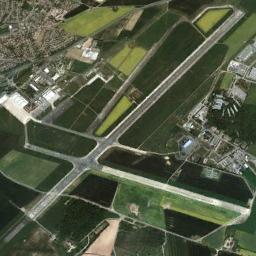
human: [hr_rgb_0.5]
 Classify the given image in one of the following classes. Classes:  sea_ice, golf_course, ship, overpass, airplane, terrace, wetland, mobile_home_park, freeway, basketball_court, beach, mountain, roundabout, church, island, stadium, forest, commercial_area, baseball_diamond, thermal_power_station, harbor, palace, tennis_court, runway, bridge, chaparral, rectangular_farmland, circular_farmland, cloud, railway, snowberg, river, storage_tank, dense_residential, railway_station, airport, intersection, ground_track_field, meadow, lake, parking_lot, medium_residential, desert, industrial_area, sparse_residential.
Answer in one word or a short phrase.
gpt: airport